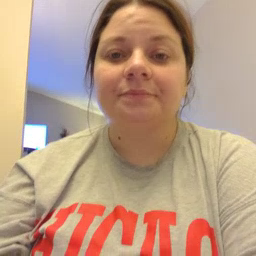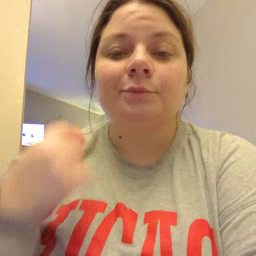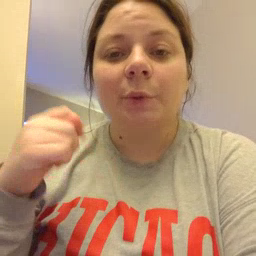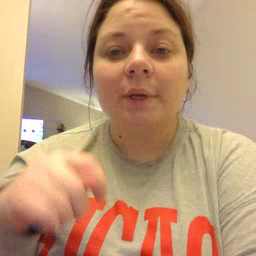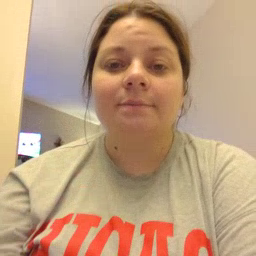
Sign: toy